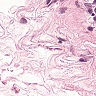
Metastatic tissue present: no